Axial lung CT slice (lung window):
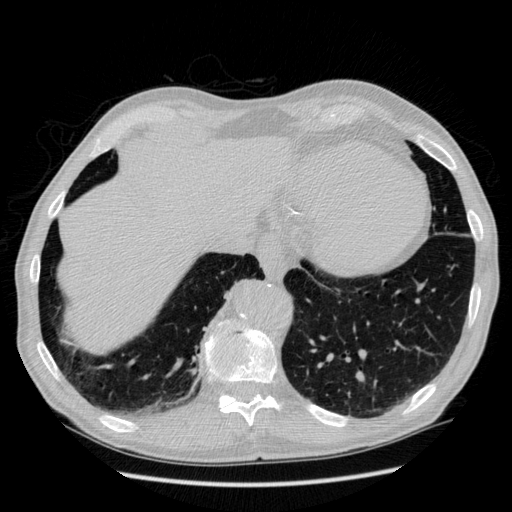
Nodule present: no